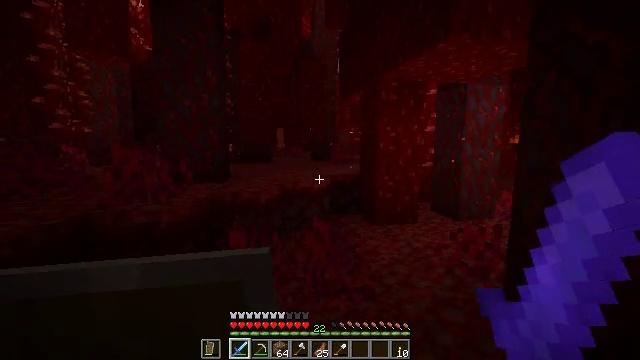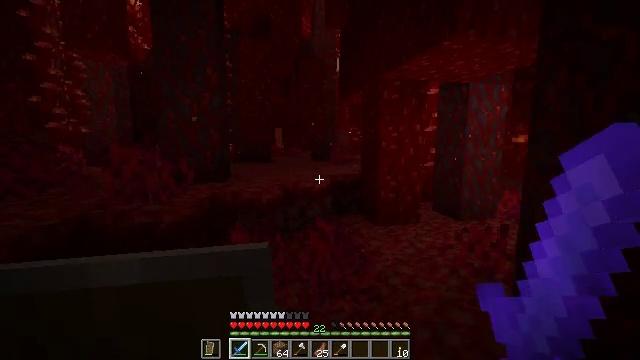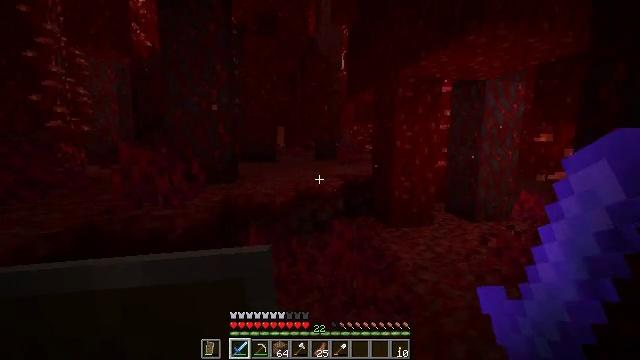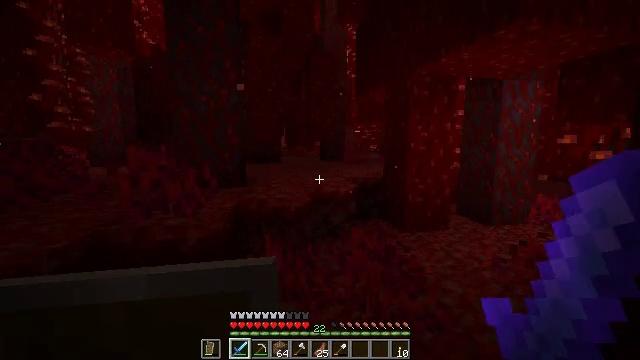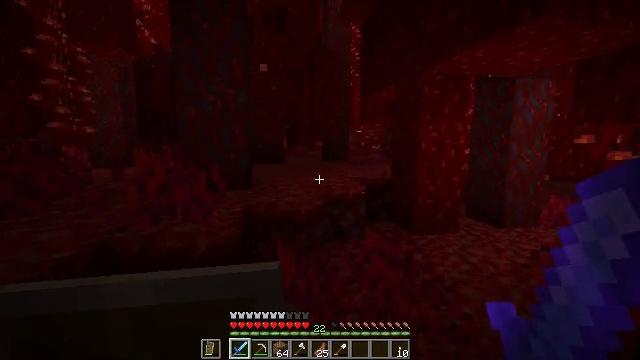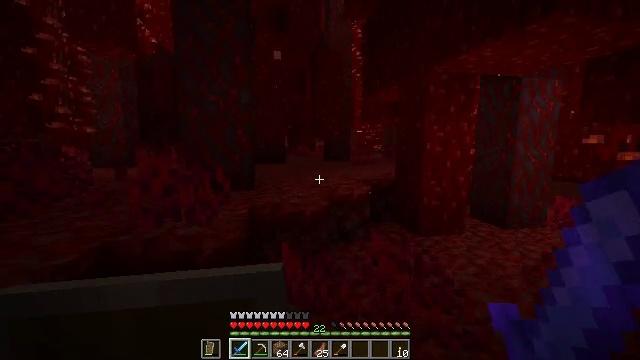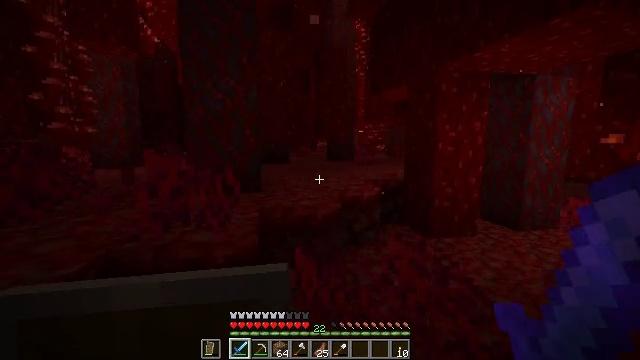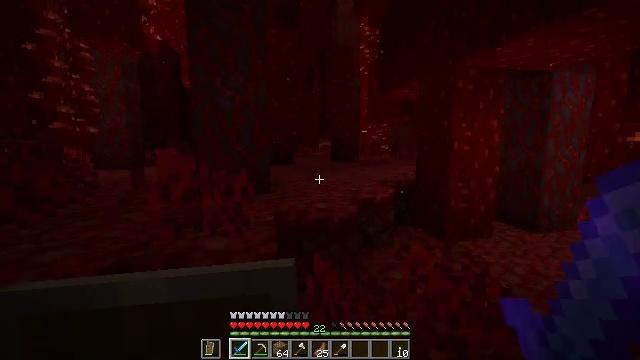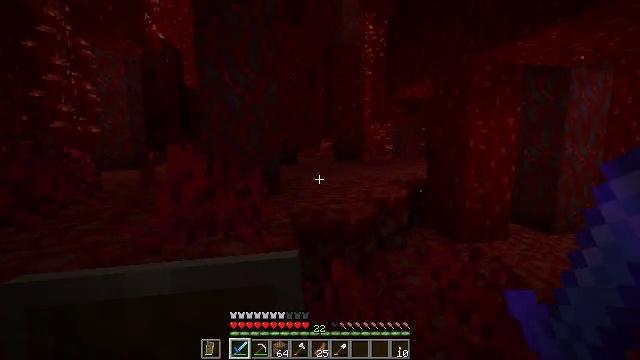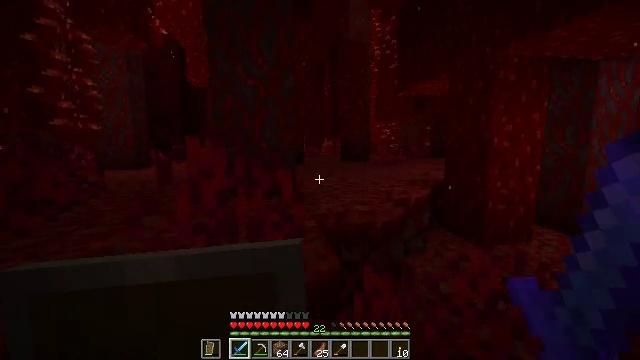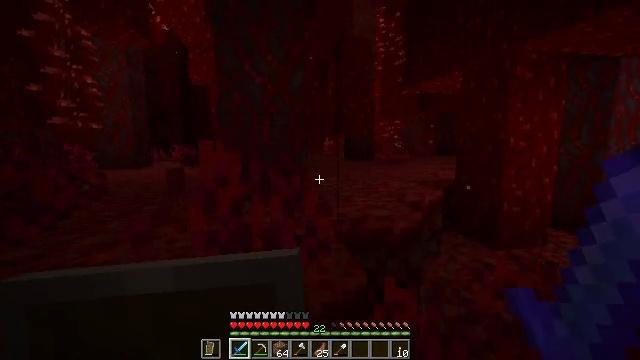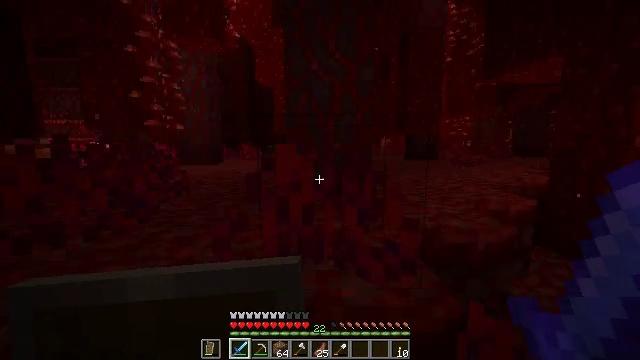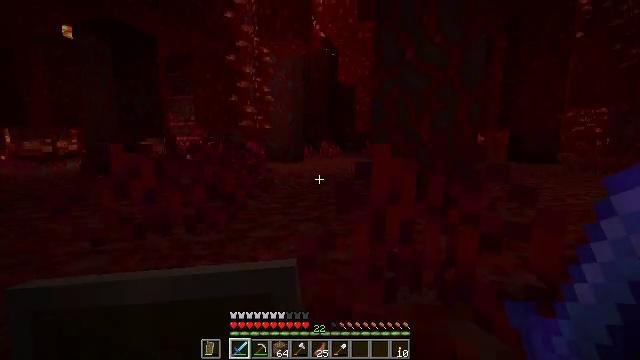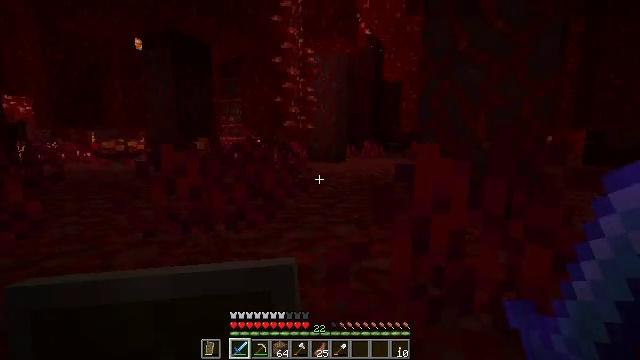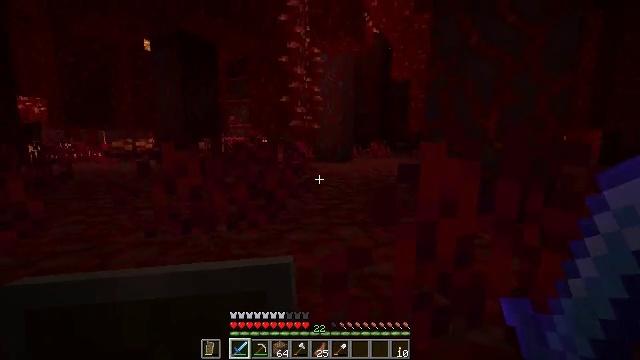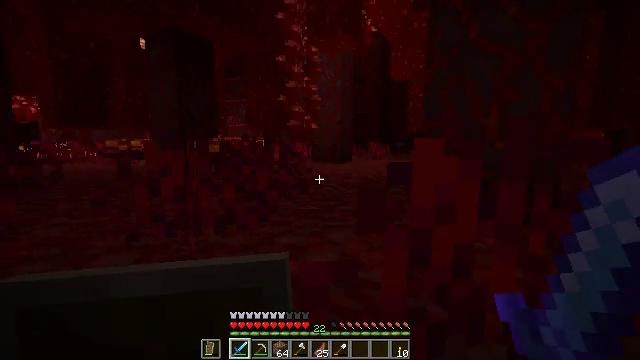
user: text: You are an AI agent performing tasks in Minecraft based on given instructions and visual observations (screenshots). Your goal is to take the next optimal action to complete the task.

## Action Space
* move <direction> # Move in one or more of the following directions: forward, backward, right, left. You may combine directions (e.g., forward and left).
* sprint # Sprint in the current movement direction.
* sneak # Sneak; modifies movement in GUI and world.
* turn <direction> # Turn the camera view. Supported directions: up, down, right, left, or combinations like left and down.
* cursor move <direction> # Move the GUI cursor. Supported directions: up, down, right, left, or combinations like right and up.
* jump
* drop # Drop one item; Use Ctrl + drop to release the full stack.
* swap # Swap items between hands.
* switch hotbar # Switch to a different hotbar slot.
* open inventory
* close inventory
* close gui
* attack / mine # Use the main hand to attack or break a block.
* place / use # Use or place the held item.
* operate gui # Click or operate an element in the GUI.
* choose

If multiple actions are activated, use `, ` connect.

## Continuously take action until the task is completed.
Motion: motion action
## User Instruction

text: Collect the nether wart block for decoration.
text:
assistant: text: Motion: move forward and move left
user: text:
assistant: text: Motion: move forward and move left
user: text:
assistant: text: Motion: move forward and move left
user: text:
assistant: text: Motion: move forward and move left
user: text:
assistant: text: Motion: move forward and move left
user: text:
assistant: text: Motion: move forward and move left
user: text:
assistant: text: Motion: move forward and move left
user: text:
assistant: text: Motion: move forward and move left
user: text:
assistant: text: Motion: move forward and move left
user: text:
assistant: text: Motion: move forward and move left
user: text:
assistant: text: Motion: move forward and move left, turn left
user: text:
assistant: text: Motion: move forward and move left, turn left
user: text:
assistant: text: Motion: move forward and move left, turn left
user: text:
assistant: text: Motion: move forward and move left, turn left
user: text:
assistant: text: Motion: move forward and move left
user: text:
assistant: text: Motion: move forward, turn left
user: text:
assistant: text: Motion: move forward, turn left, jump
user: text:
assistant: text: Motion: move forward, turn left, jump
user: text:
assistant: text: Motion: move forward, jump
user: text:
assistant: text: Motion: move forward, jump
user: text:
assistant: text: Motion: move forward, jump
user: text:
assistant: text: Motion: move forward, jump
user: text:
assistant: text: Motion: move forward
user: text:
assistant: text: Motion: move forward
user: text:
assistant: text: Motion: move forward, turn right
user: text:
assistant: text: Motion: move forward, turn right and down
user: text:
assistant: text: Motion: move forward, turn right and down
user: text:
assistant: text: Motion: move forward, turn right and up
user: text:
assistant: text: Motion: move forward and move right, turn right
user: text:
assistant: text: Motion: move forward and move right, turn right